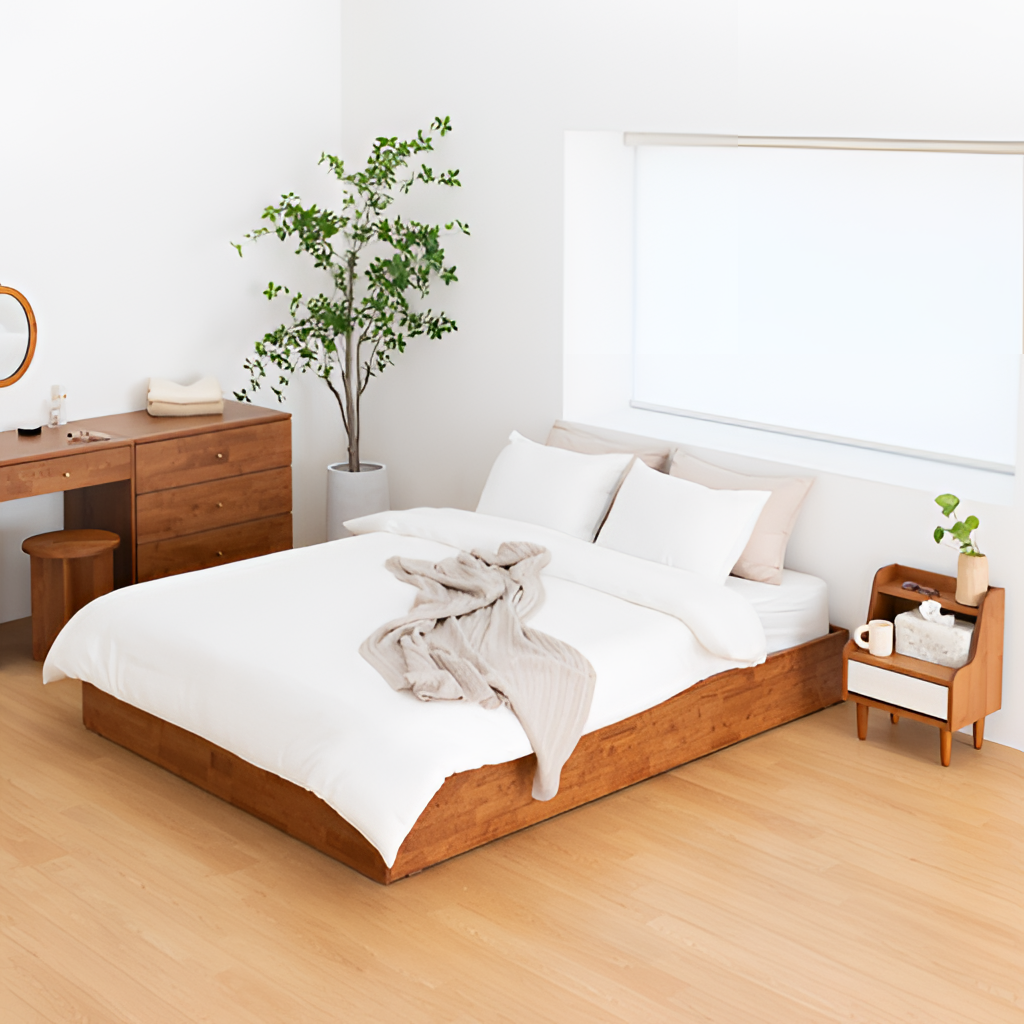
bedroom, wood bed, tan wood flooring, with plank pattern, minimalist, paint wallpaper, with solid pattern